Question: While running my Java code in Eclipse IDE, I got the error:
>
I searched for this error and tried solutions described <URL>, but they did not work.
I changed these parameters in :
>
to:
>
# EDIT:
I changed this parameters at Run Configurations:

But I still get the same error. Am I missing something?
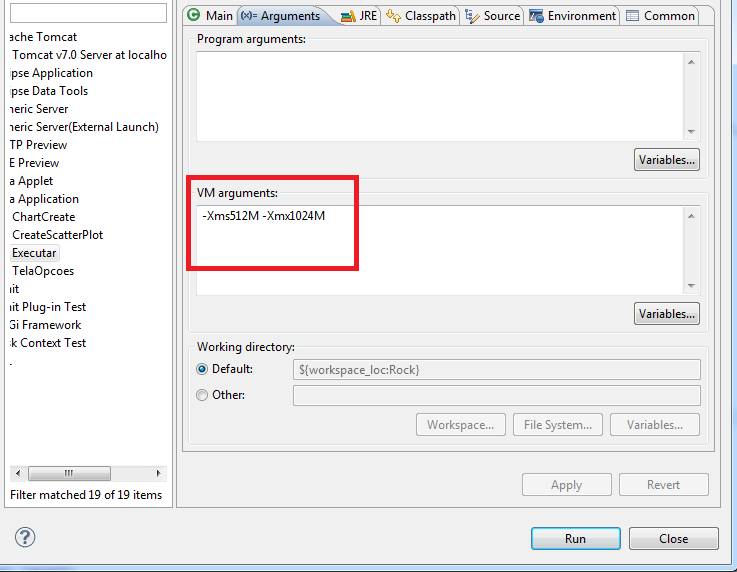
Answer: Where is the "vmargs" option? If you set the min/max heap, you probably need to do it on the main process, not the launcher.
See the <URL> on setting VM options.
That launcher PermSize opt is a bit ridiculous. Unless you know it is launcher PermSize causing the OOM, keep it at the default of 256m.
[EDIT]
As pointed out else-thread, if this is happening when you run your Java program Eclipse, you tweak those settings within the "Run Configuration" for that program, not Eclipse.ini.
Also, remember that you can tweak the VM options all you want, but if the program wants to eat all the resources on the box before it OOMs, no amount of tweaking can mitigate this.